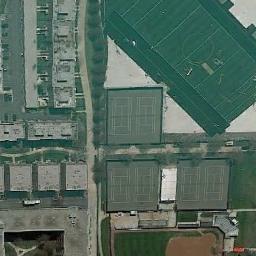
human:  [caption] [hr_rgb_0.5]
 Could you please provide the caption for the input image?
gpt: The tennis court was shaded by a large tree .

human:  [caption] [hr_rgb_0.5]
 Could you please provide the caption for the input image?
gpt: There are many buildings of different shapes beside the tennis courts .

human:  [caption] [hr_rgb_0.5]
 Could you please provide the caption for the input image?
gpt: The tennis court is on the grass next to some buildings .

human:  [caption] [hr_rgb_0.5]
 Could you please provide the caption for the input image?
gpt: There is a road between tennis court and residential area .

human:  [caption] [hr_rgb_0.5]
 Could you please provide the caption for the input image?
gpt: There are some buildings near the tennis courts .